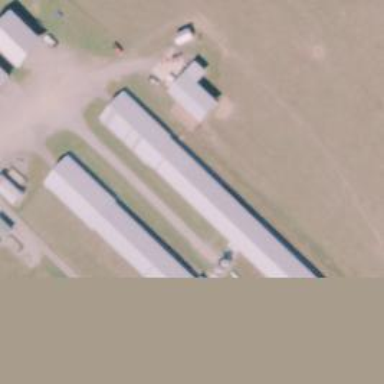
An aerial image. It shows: Farm auxiliary building.